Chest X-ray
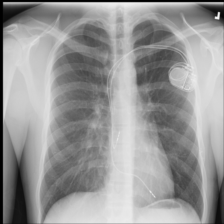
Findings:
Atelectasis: negative
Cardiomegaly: negative
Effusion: negative
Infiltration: negative
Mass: negative
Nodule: negative
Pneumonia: negative
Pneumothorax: negative
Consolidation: negative
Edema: negative
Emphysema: negative
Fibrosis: negative
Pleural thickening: negative
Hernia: negative